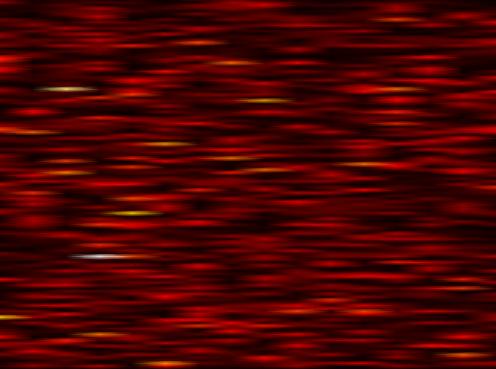
Label: FOFDM